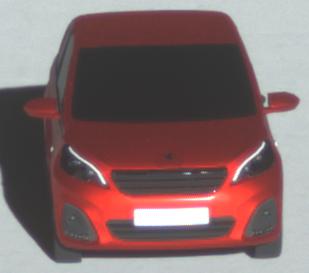
Make: Peugeot
Model: 108 1.0 VTi 68
Detailed model: 108
Model produced from: 2015/03
Model produced until: 2016/10
Doors: 3
Color: red
Road condition: dry road
Daytime: morning or afternoon
Contrast: high contrast